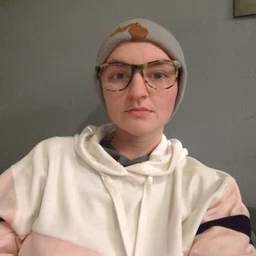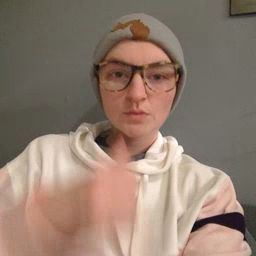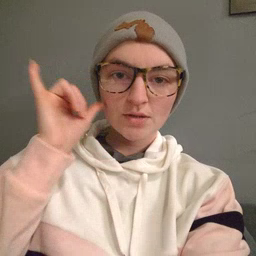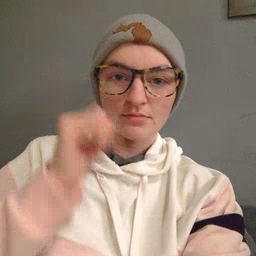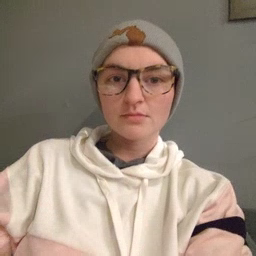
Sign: yesterday